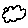
Label: cloud